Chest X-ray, AP view. Patient: 45 years old, sex F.
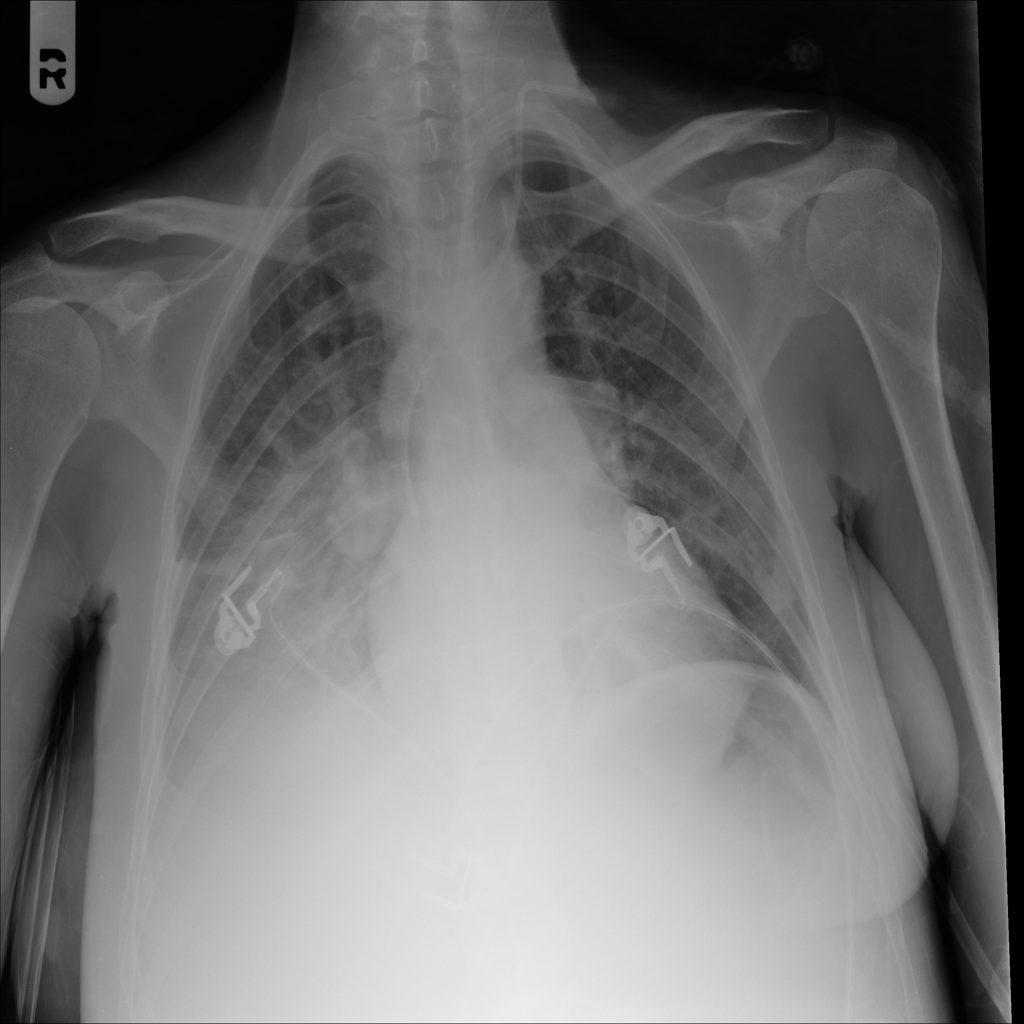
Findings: Effusion